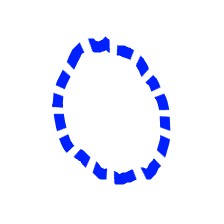
Shape: circle